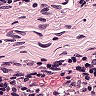
Metastatic tissue present: no